Question: I already install CodeIgniter 3 at XAMPP/Ubuntu Envirement. When I do the same actions (Copy,start apache) and open localhost/ci dir on Widows I get welcome message. But on Ubuntu i'm getting a message:
> "Your view folder path does not appear to be set correctly. Please
open the following file and correct this: index.php"
I just installed CI and don't change any settings.
What may be reason of error on UBUNTU (on Win all works fine)
my configurations:
> $config<URL>';

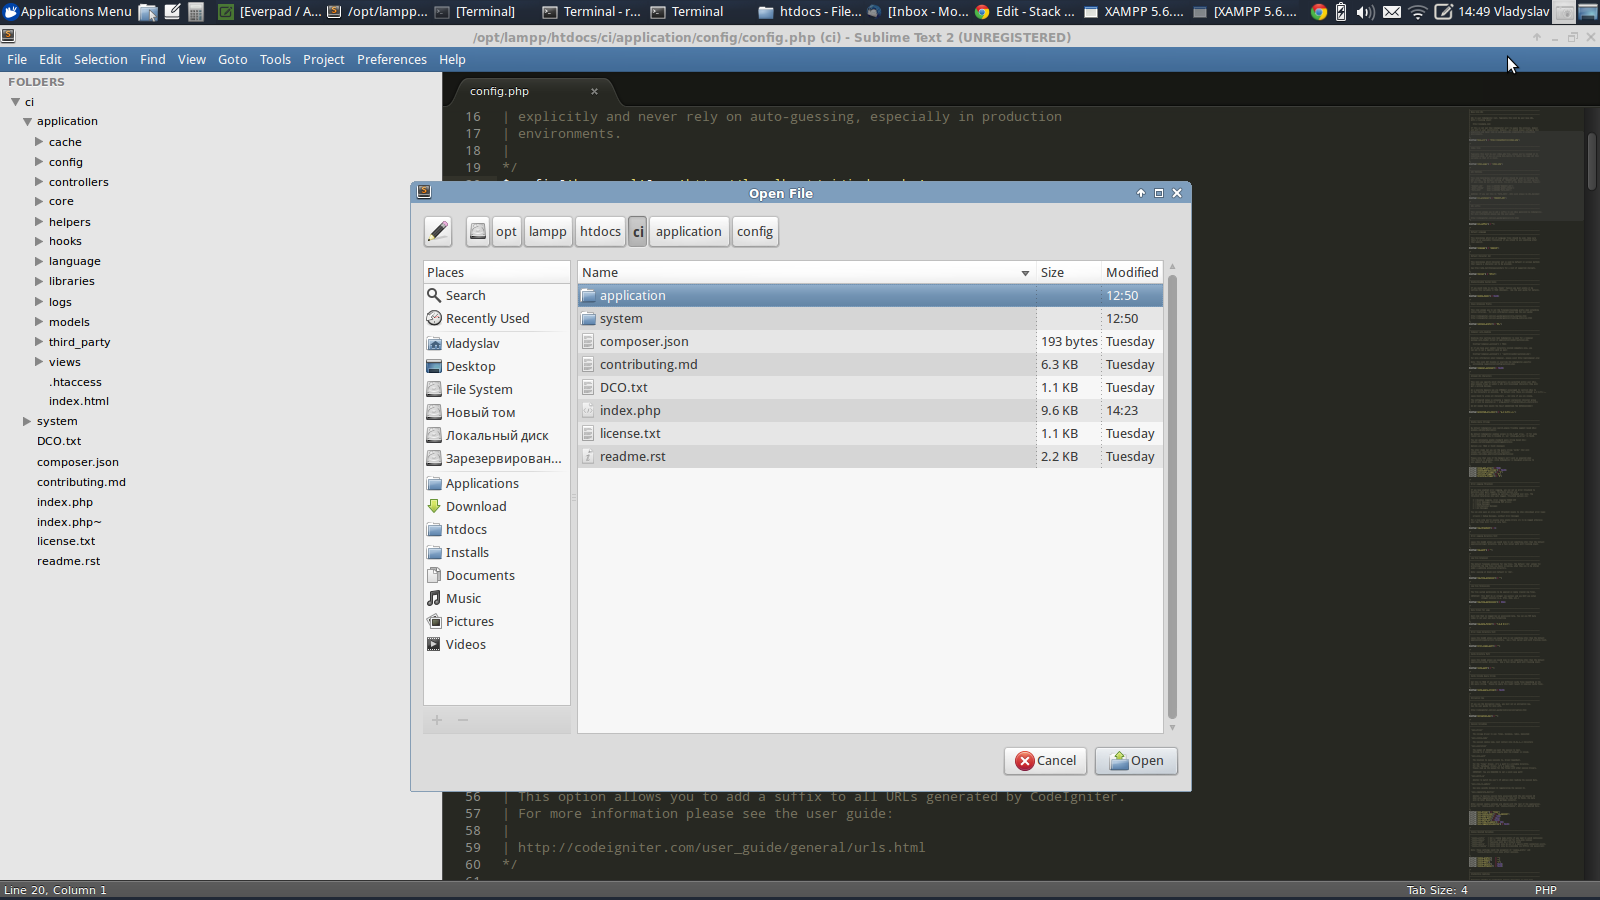
Answer: Unfortunately for me. The way I did the installation was
1. Create folder (htdocs/ci)
2. Unzip installer to downloads
3. Paste installer files from /downloads to ci.
But when I did installation like
1. Unzip install archive
2. RENAME folder I get from archive to CI all begin woking fine!